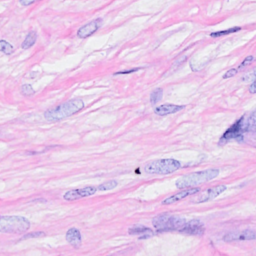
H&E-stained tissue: Breast